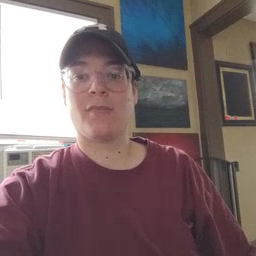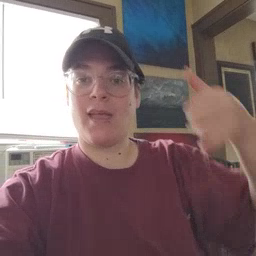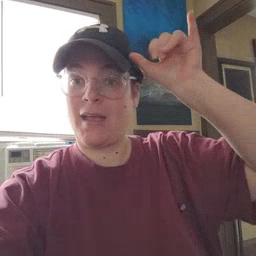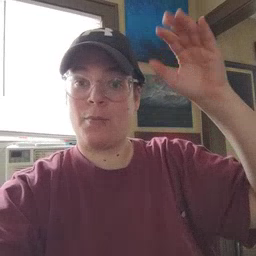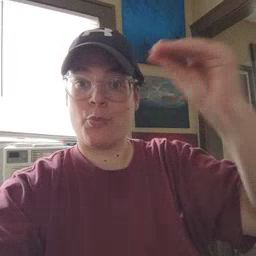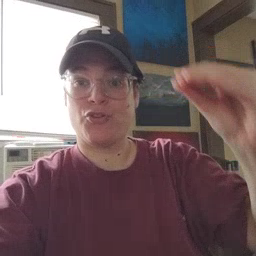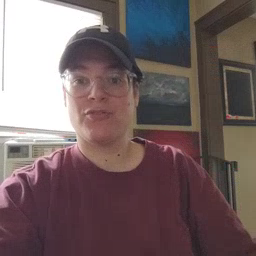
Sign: cowboy